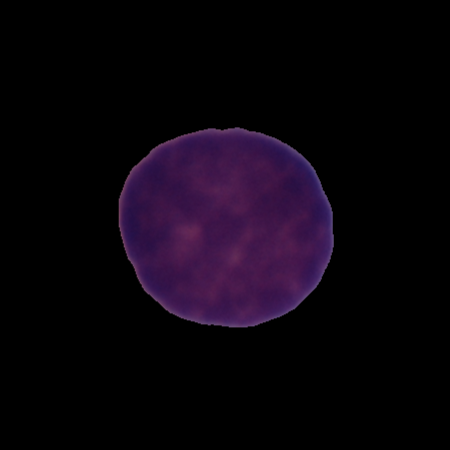
Label: cancer